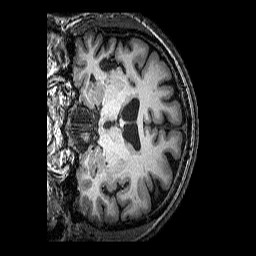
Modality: T1w
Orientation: coronal
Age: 56
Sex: male
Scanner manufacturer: siemens
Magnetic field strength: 3 T
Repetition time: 2.25 s
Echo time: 0.00452 s